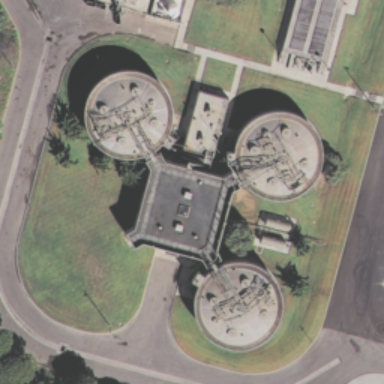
Three storage tanks are in the lawn .